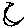
Label: moon